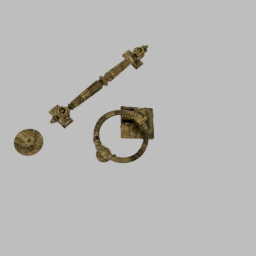
Label: mechanical